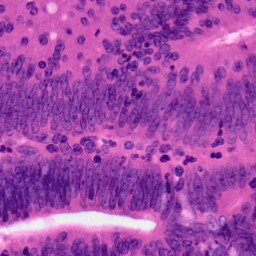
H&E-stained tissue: Colon